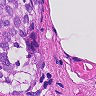
Metastatic tissue present: yes